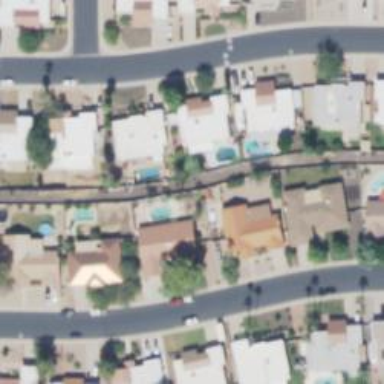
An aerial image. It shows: Alleyway designated as service road.